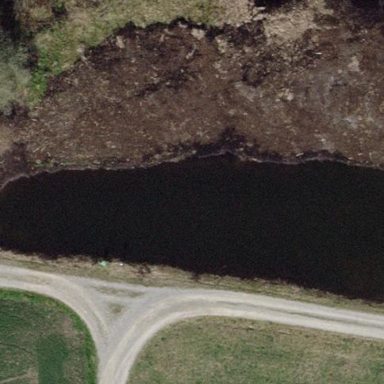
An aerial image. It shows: Pond with natural water.